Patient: sex F, age 51
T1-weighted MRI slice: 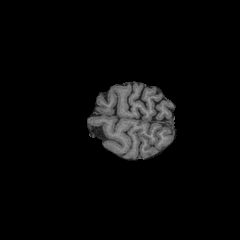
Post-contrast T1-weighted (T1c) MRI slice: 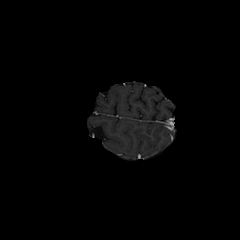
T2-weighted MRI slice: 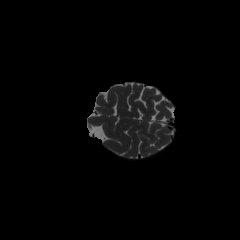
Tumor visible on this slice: no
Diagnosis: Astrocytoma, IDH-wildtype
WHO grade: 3